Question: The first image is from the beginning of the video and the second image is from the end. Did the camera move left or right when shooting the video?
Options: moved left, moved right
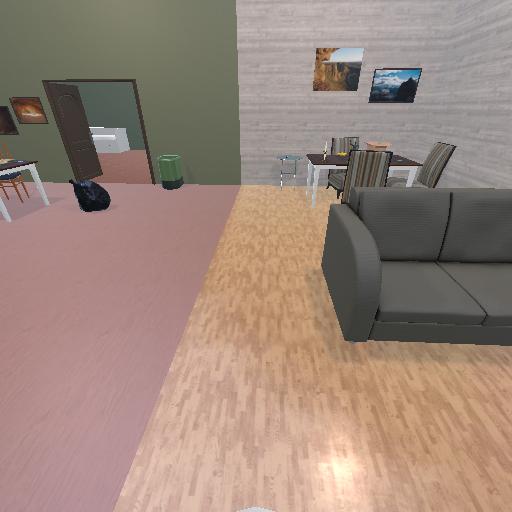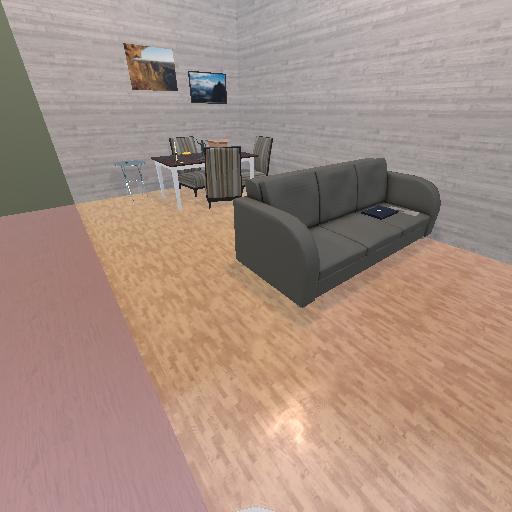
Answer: moved left